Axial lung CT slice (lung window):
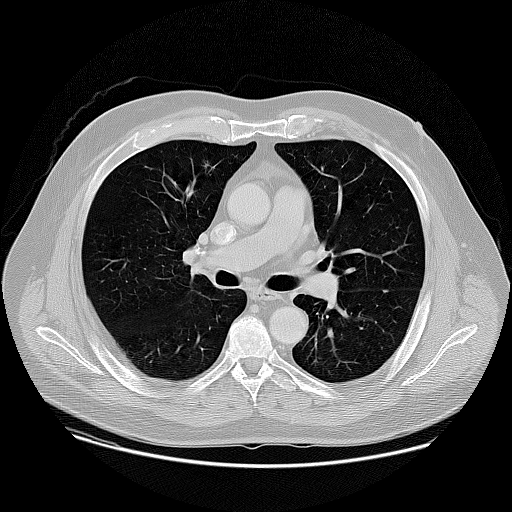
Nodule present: yes
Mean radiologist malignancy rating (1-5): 3